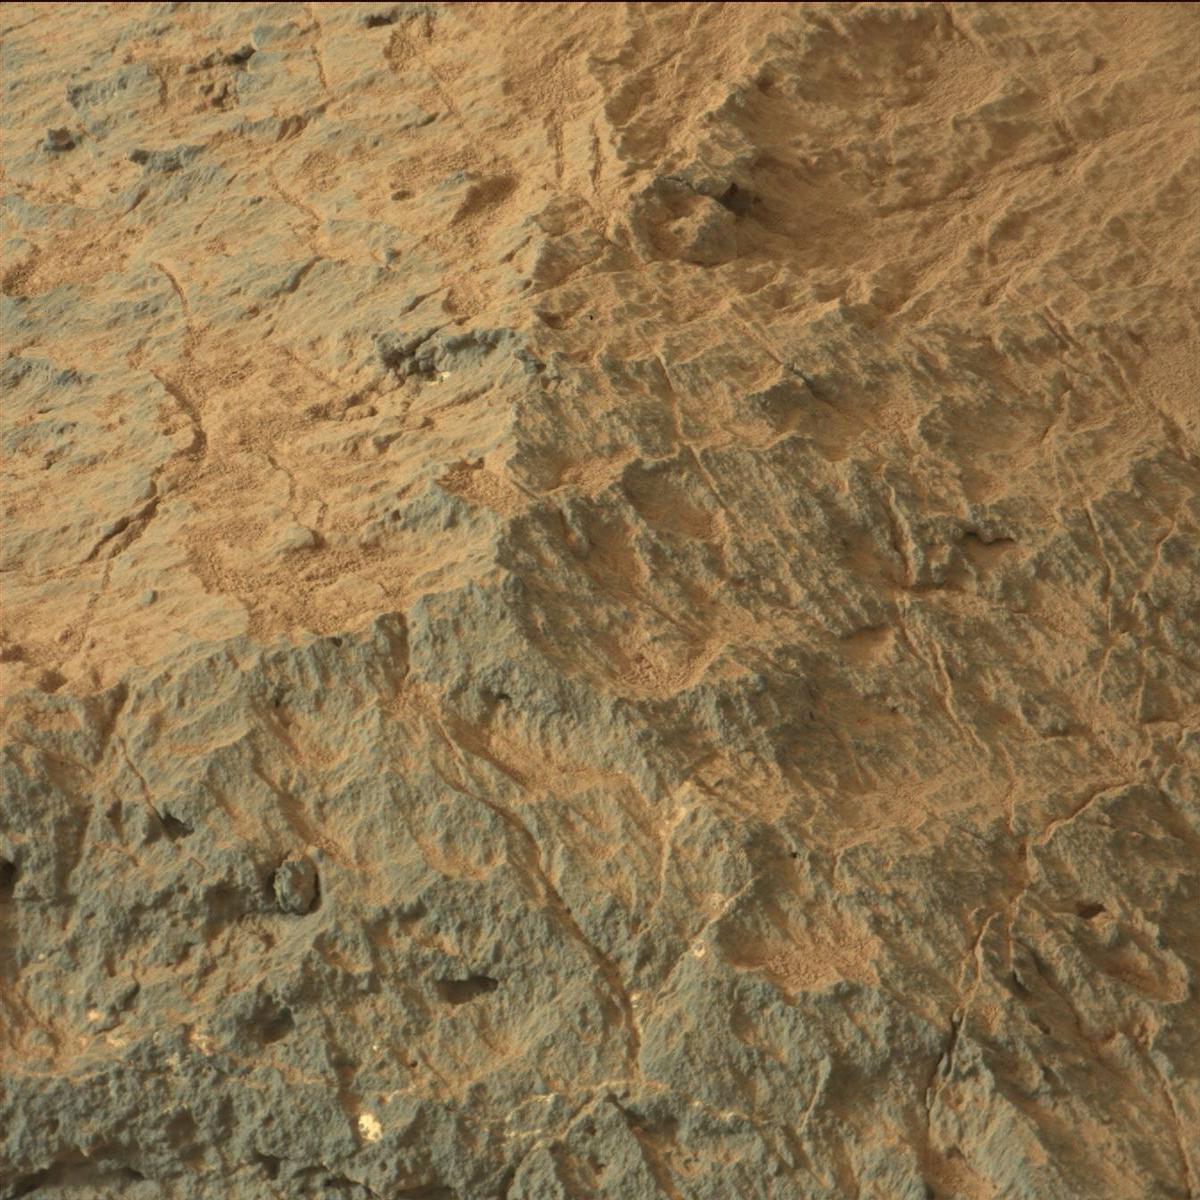
Terrain classes present: Bedrock, Sand / Soil